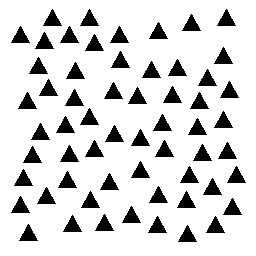
Squares: 0
Triangles: 59
Stars: 0
Total shapes: 59